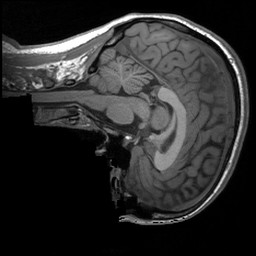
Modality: T1w
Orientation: sagittal
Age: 33
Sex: female
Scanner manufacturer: siemens
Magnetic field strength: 3 T
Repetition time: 1.9 s
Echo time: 0.00232 s